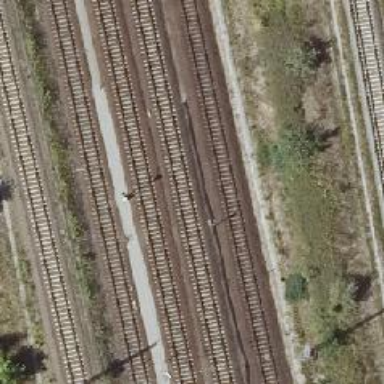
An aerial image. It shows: Railway milestone.